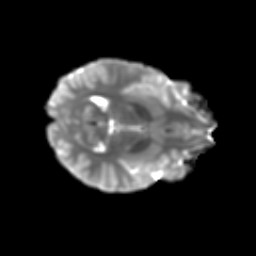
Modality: T2w
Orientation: axial
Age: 12
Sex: female
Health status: ill
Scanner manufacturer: ge
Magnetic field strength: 3 T
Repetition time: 6.752 s
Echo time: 0.079 s